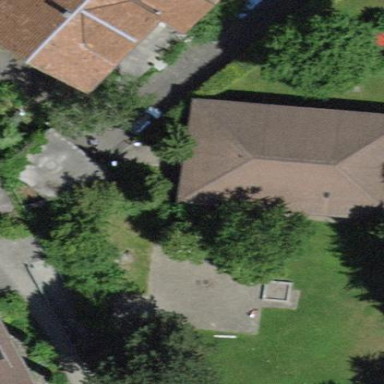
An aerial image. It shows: School building.